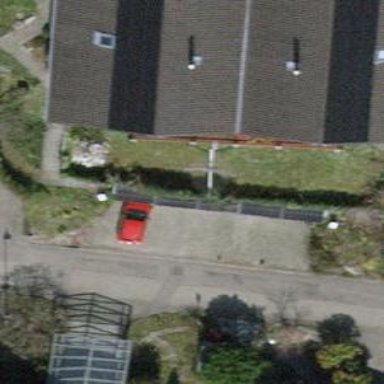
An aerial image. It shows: Residential building with gabled grey roof.